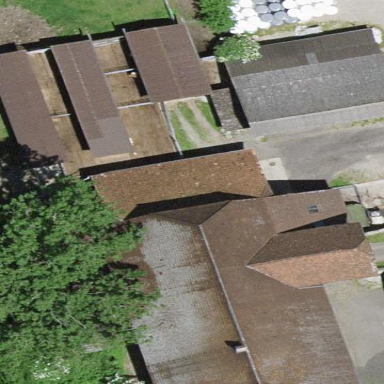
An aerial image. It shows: Farm building.